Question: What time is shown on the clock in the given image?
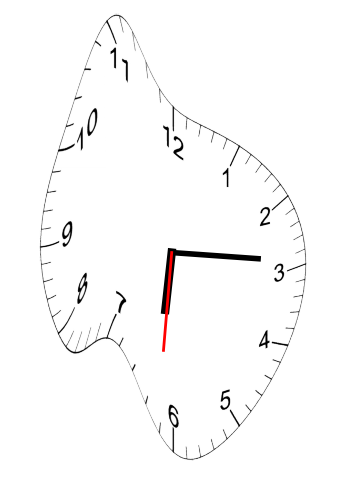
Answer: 06:14:31